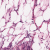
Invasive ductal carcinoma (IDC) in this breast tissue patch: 1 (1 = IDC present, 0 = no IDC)